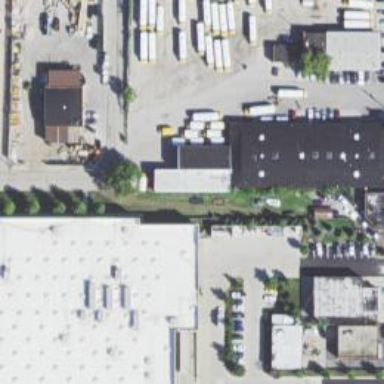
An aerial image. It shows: Siding service facility.